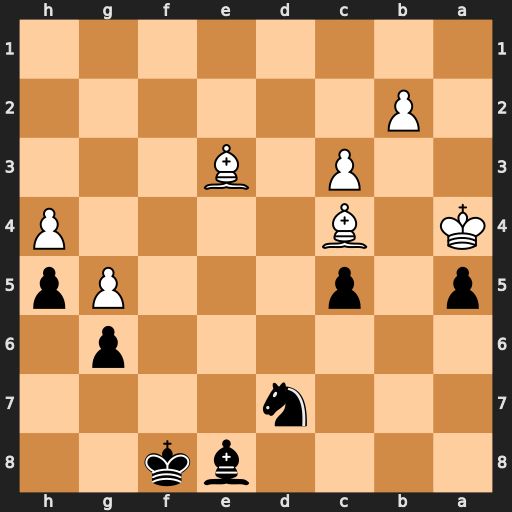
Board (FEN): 4bk2/3n4/6p1/p1p3Pp/K1B4P/2P1B3/1P6/8
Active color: b
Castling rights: -
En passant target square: -
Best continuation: Nb6+ Kb3 a4+ Kc2 Nxc4